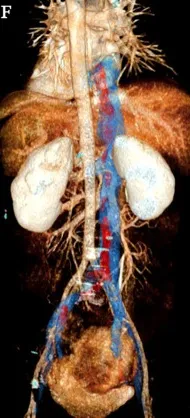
Imaging of the tumor. The superior and inferior vena cava CTA showed an enlarged uterine as well as low-density image in the venous system and the right atrium (A-E). The red arrow indicates the mass.
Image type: radiology (ct)